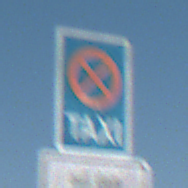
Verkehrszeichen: Taxenstand
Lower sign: SonstigeBeschraenkungen5
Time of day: Midday
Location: Outdoor (Nature)
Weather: Clear
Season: NotSpecified
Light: Natural